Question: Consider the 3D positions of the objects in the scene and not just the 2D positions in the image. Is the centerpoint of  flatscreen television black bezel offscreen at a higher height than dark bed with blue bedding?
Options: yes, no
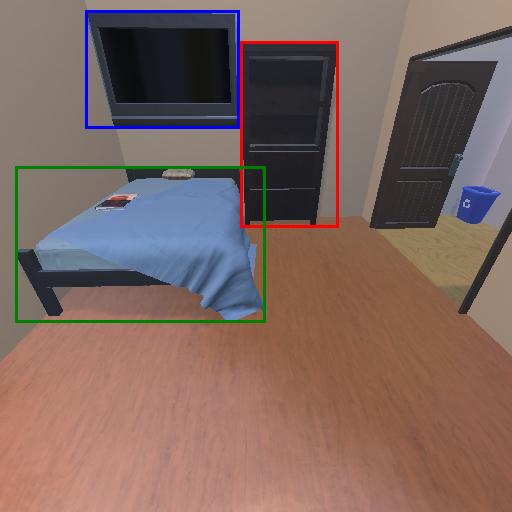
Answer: yes